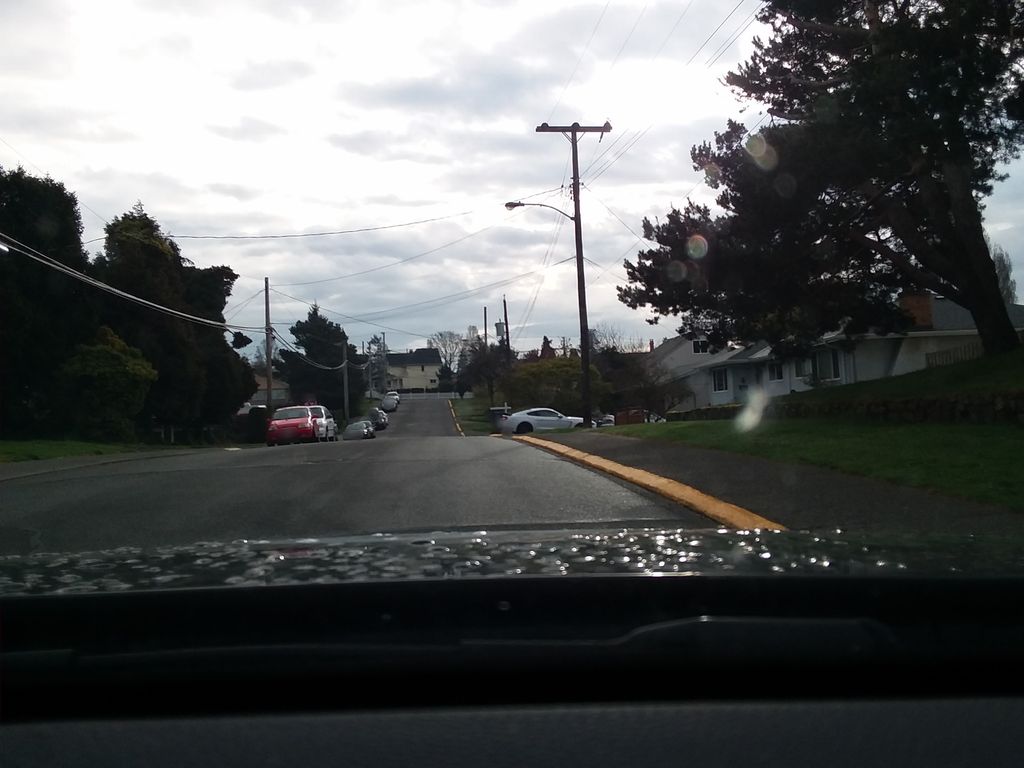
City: victoria